Question: I am trying to figure out how I can relate records form 1 table to each other
I have a table with Individual cases (e.g disciplinary, grievance etc)
However, multiples of these cases could relate to each other.
e.g a group of people get into a fight, all the people involved would get an individual case, then all the cases would need to be related/linked.
Im struggling to figure out how would be best to store this data, whether it be in the same table or a new table.

This is the backend to a Winform. So now I need to be able to link records, in the example data the user would select that caseID 1- 4 are linked.
So the question is how do i store the data that these cases are related. Because other case might be linked at a later date.
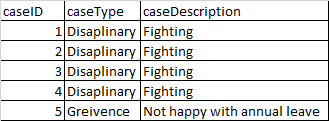
Answer: It sounds like you need some sort of "master case" or "incident".
I think I would say that an "incident" comprises one or more "cases" and keep both an 'incidents' and 'cases' tables. In fact 'cases' might be a bad name. Instead, it might be more like 'IncidentPerson'.
An alternative approach would be to have a "master case" id on each 'case'. This could be 'NULL' or the same case. I'm not as fond of this approach because it will likely lead to confusion down the road. One analyst will count cases per month using "cases" and another using "master cases" and you'll spend a lot of time trying to figure out why the numbers are different.